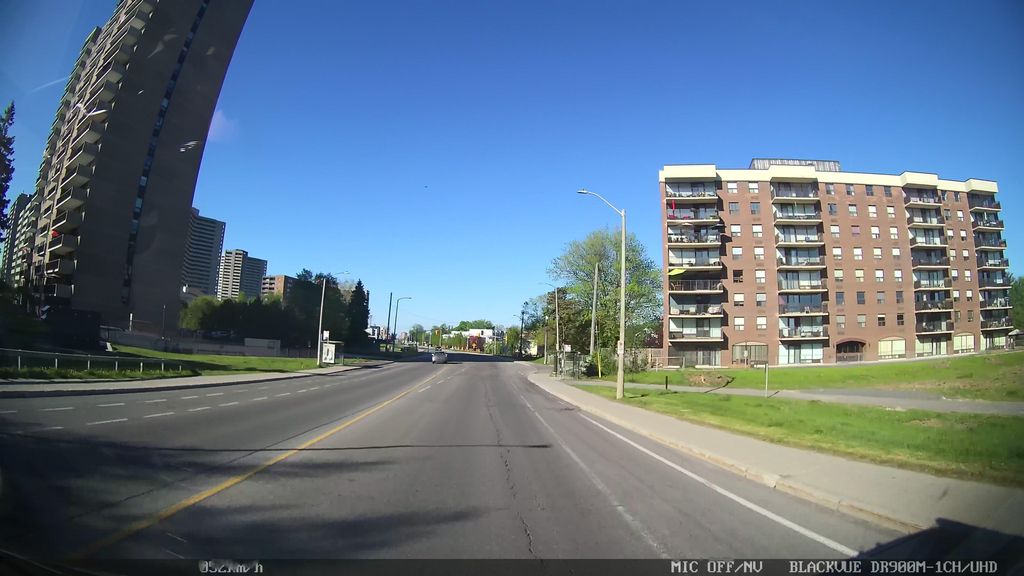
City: ottawa-gatineau